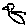
Label: bird